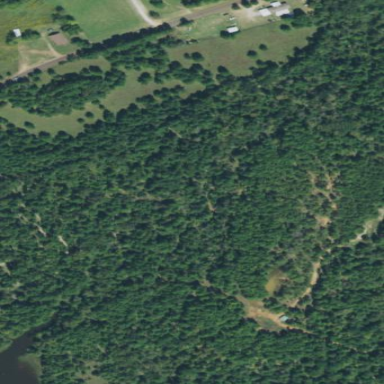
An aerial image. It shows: Mixed woodland with variety of leaf types and cycles.